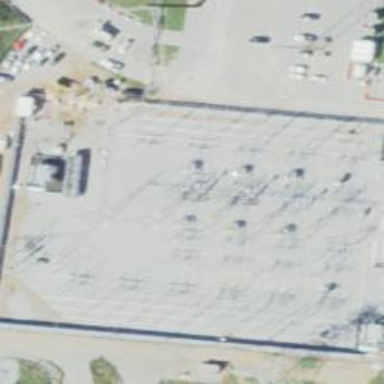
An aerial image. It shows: Switch used for power control.